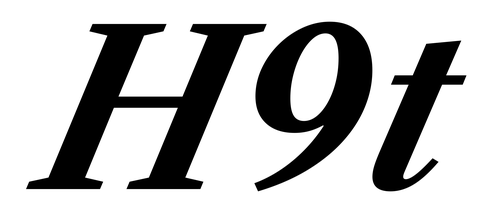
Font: LibreCaslonText-Italic_Bold_Italic